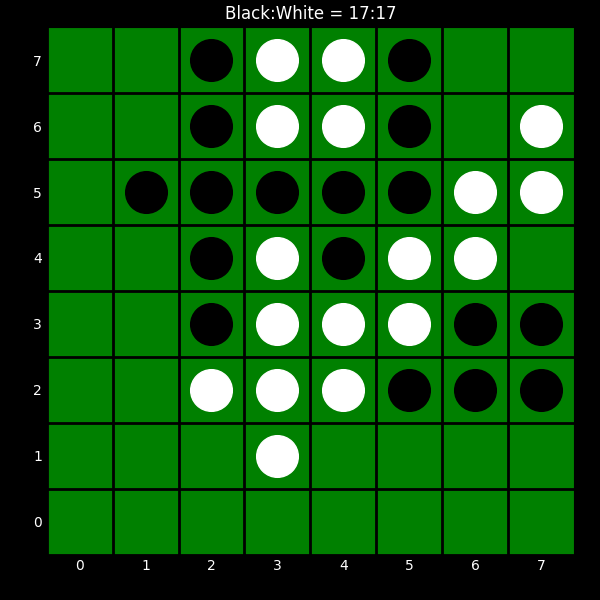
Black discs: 17
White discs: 17